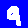
Digit: 9